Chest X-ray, AP view. Patient: 65 years old, sex F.
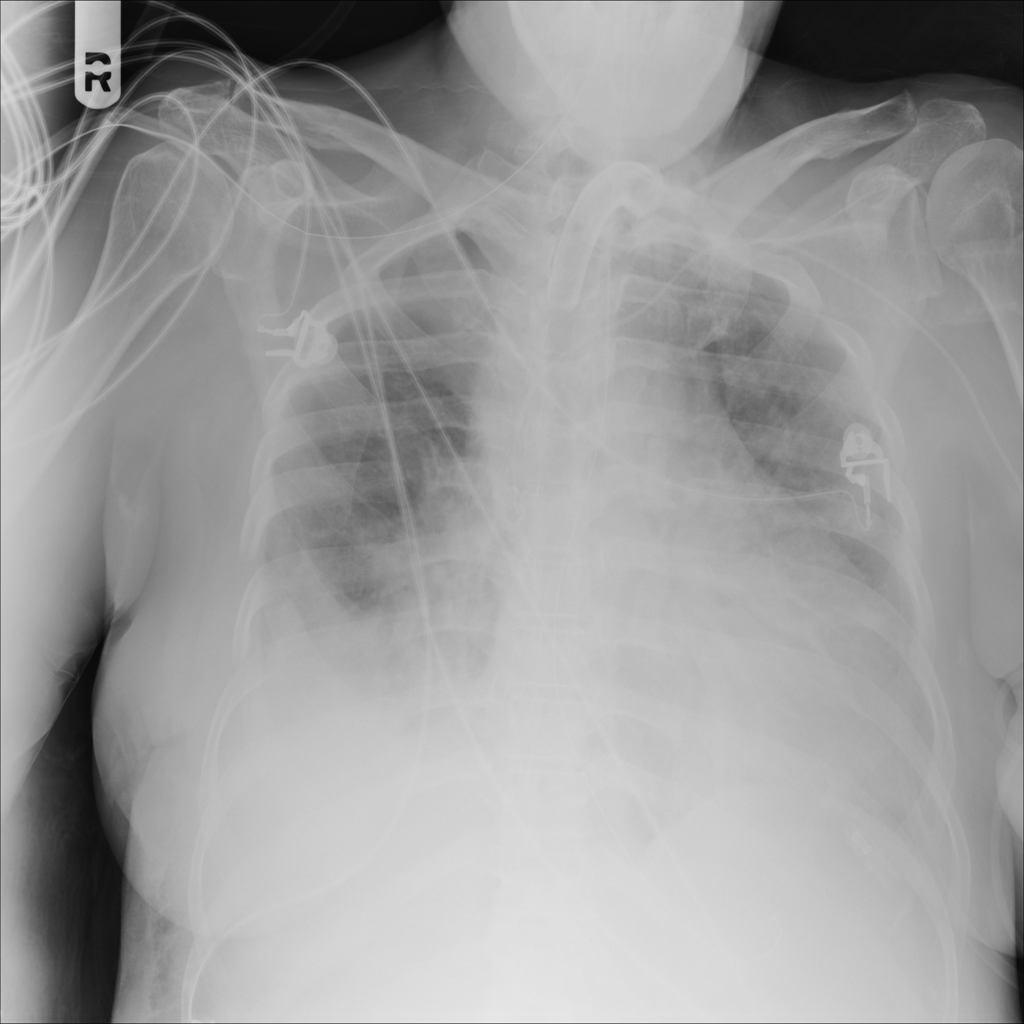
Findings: Cardiomegaly, Effusion, Infiltration